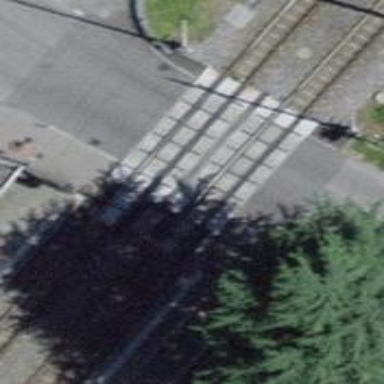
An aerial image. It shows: Railway level crossing.